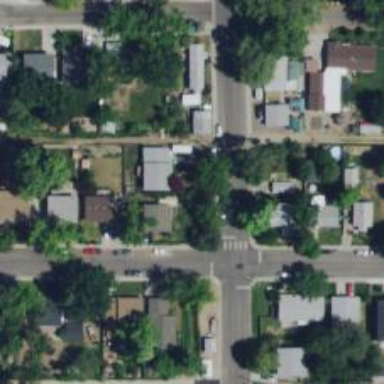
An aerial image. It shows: Alley classified as service road.